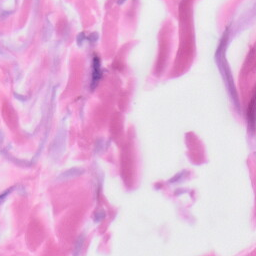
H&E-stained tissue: Skin